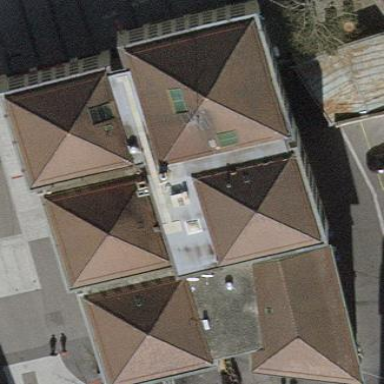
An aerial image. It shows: Office building.